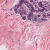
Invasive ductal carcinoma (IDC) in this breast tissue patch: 0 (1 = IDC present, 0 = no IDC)